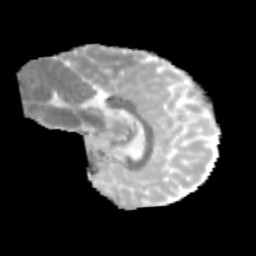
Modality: MD
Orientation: sagittal
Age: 9
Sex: male
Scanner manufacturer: siemens
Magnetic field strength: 3 T
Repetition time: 3.8 s
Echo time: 0.07 s